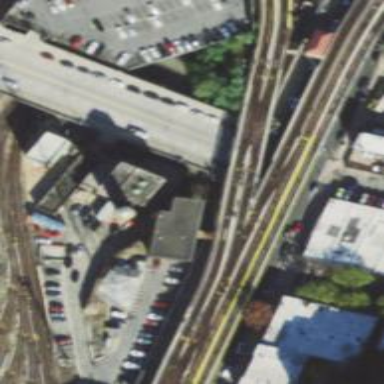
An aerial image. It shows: Bridge with electrified rails.